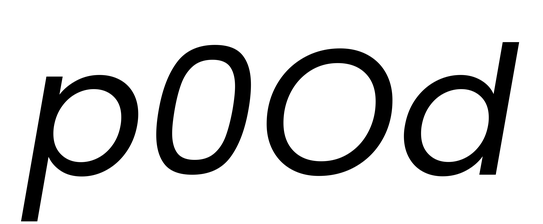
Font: Poppins-Italic